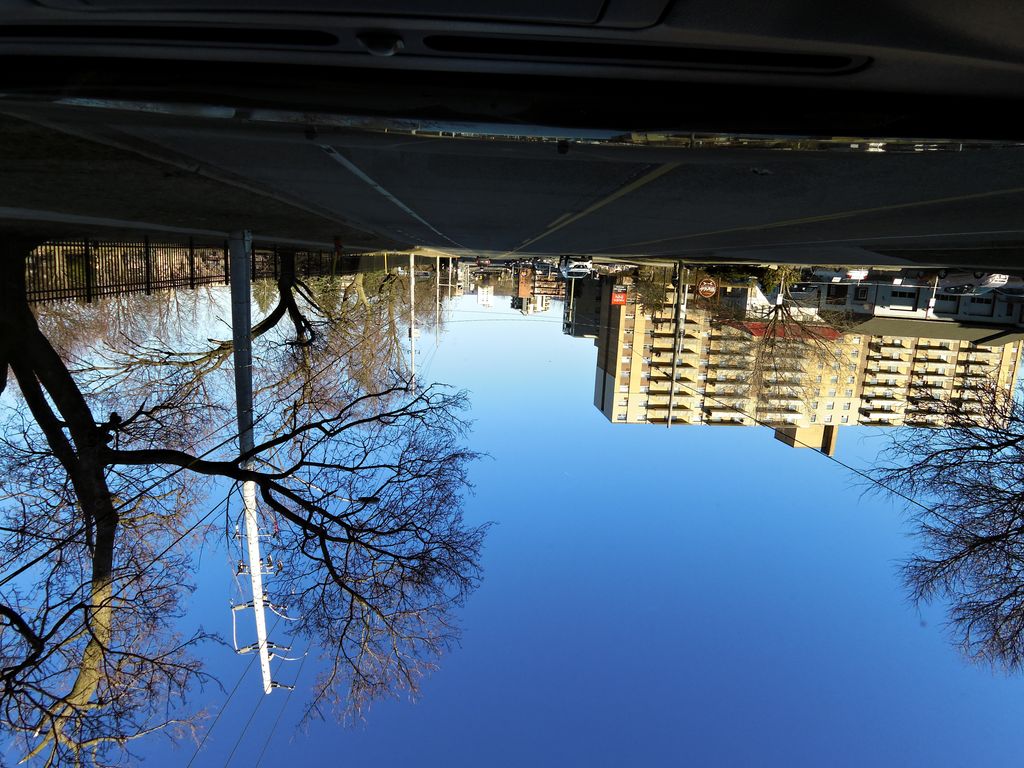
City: hamilton